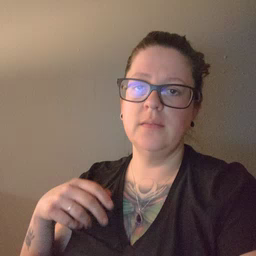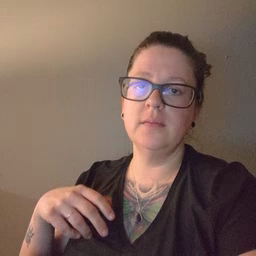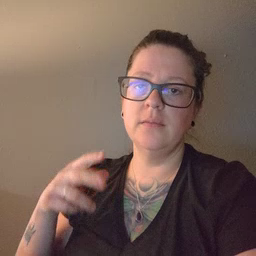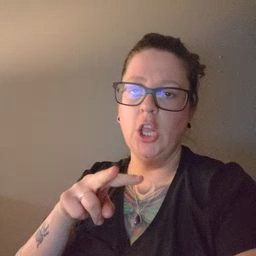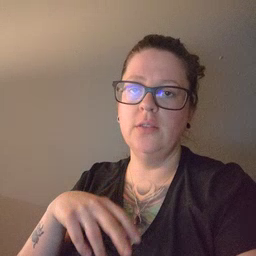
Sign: look